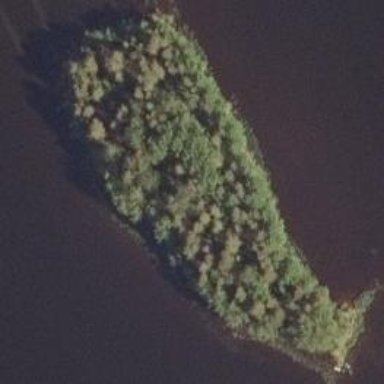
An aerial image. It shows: Islet covered with needle-leaved woodland.